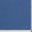
Piece: xx